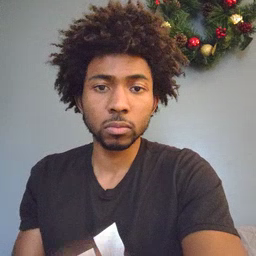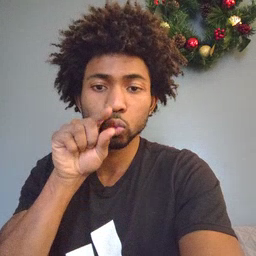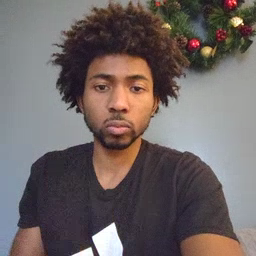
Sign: bird